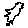
Label: bird